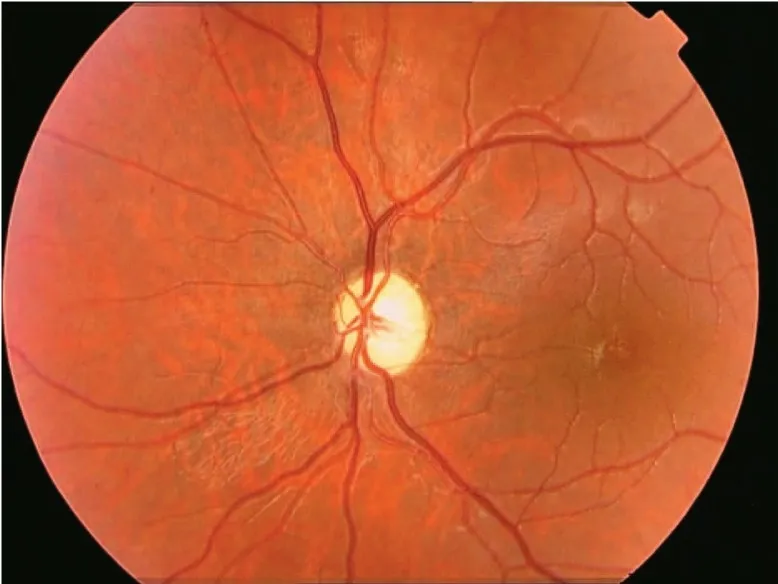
Optic atrophy in the left eye.
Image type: ophthalmic_imaging (fundus_photograph)